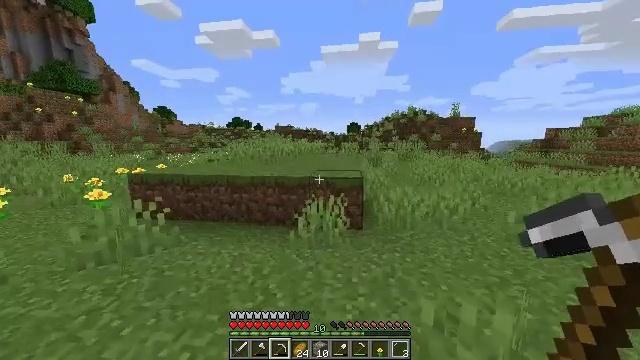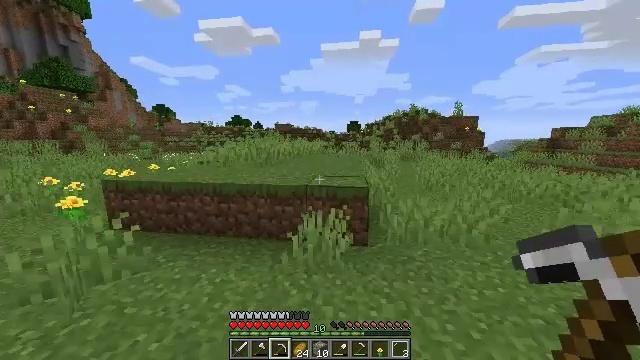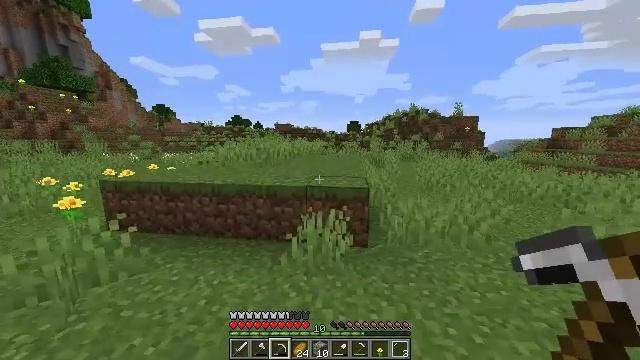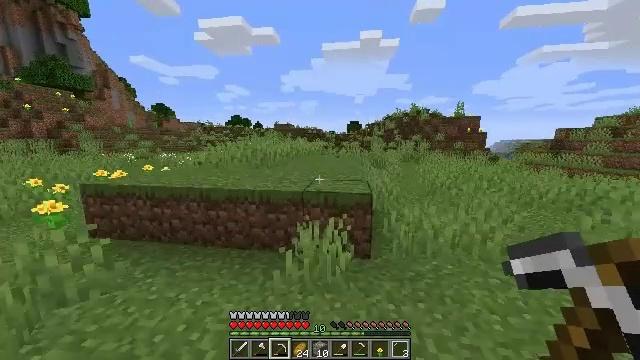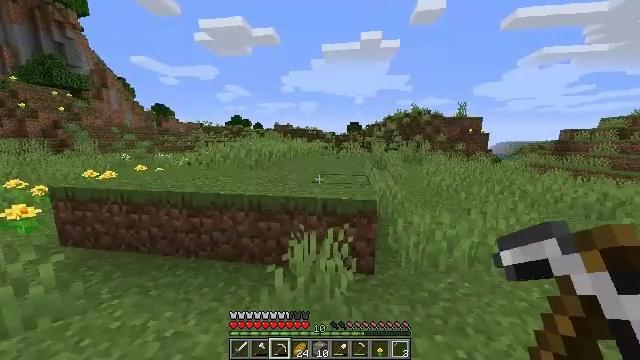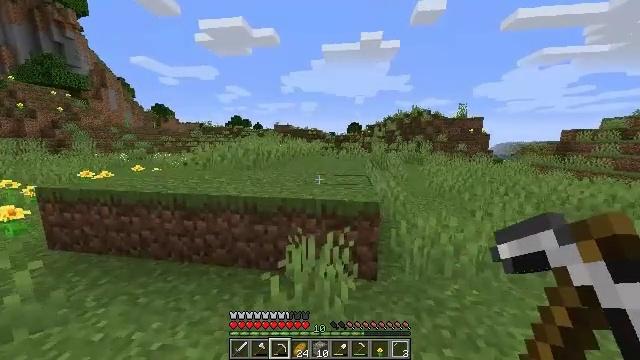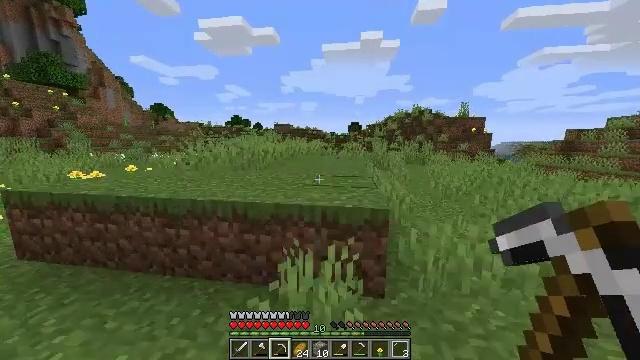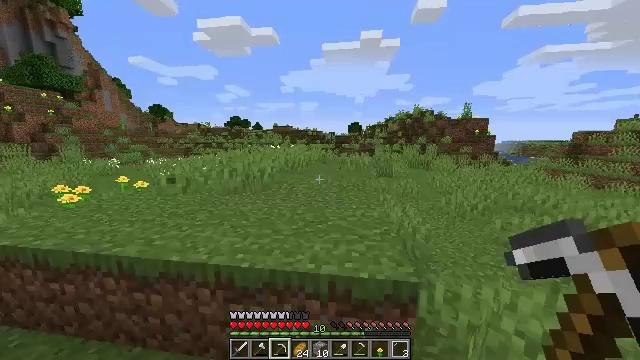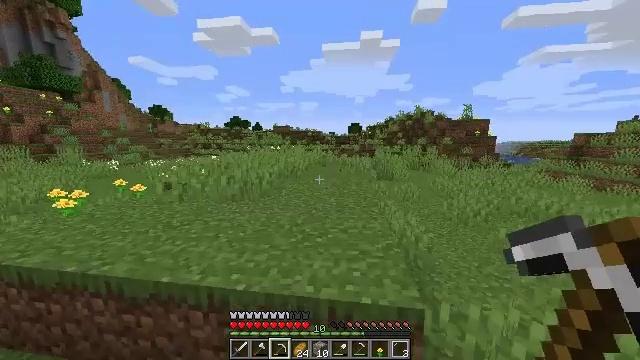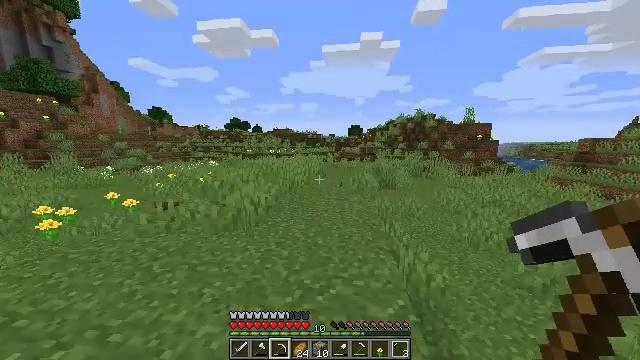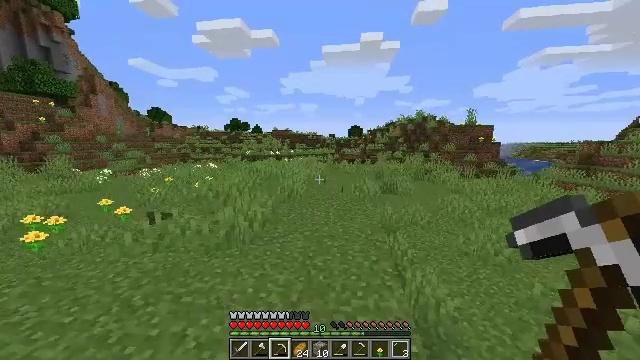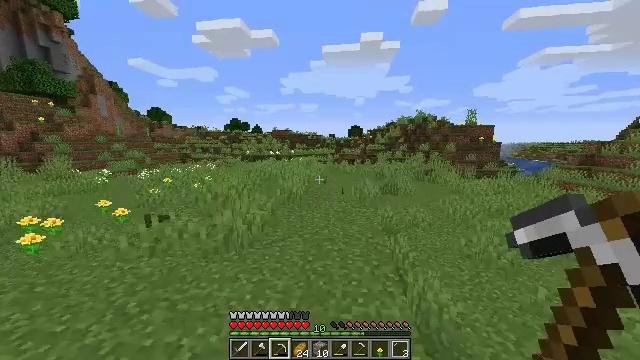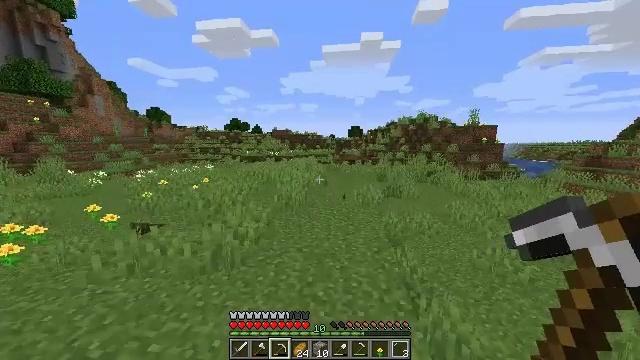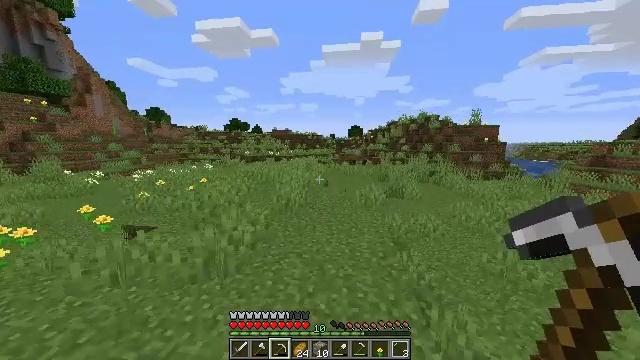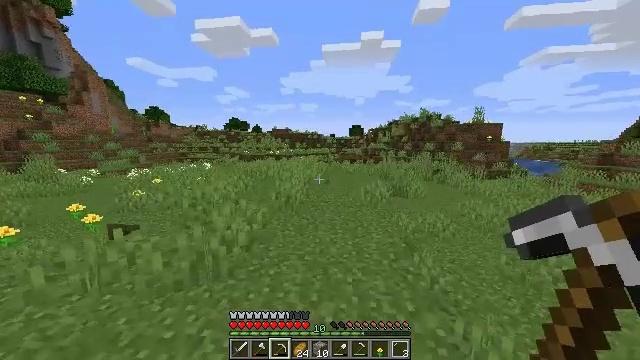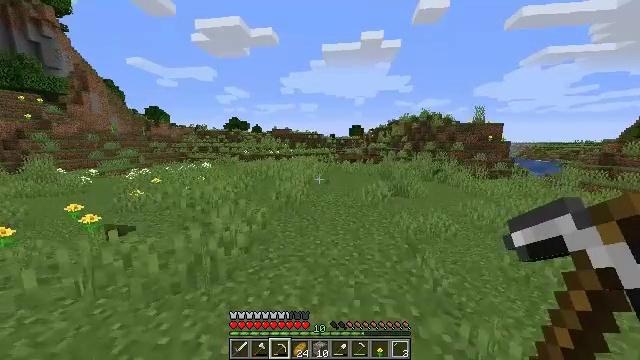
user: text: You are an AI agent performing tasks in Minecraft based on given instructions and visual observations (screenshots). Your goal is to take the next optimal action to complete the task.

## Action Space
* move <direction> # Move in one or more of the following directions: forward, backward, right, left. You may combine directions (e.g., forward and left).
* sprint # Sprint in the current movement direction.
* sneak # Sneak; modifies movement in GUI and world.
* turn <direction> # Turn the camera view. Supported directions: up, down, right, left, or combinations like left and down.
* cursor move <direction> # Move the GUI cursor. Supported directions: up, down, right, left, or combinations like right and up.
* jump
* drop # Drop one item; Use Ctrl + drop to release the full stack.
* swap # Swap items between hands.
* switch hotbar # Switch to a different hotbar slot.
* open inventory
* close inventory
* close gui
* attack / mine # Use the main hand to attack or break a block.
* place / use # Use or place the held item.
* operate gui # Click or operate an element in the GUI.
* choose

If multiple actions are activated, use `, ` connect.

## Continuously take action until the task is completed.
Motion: motion action
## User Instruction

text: Break oak leaves from the trees.
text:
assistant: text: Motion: move forward
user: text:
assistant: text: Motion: move forward
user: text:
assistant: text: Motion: move forward
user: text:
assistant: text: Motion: move forward
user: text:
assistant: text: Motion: move forward
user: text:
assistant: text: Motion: move forward
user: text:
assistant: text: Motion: move forward, jump
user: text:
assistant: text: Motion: move forward, jump
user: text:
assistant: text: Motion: move forward, jump
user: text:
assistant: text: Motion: move forward, jump
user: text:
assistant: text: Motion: move forward, jump
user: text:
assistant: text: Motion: move forward and move left, jump
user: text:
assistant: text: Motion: move forward and move left, jump
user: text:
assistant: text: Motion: move forward and move left, jump
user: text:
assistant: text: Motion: move forward and move left, jump
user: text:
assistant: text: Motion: move forward and move left, jump
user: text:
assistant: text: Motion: move forward and move left, jump
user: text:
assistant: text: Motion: move forward and move left, jump
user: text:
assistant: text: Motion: move forward and move left, jump
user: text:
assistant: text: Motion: move forward, jump
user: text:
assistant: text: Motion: move forward, jump
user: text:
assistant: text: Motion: move forward, jump
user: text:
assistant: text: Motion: move forward, jump
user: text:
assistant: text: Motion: move forward, jump
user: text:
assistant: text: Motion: move forward, jump
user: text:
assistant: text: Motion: move forward, jump
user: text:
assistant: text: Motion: move forward, jump
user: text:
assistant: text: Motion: move forward, jump
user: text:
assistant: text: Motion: move forward, jump
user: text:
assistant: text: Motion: move forward, jump